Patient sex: F
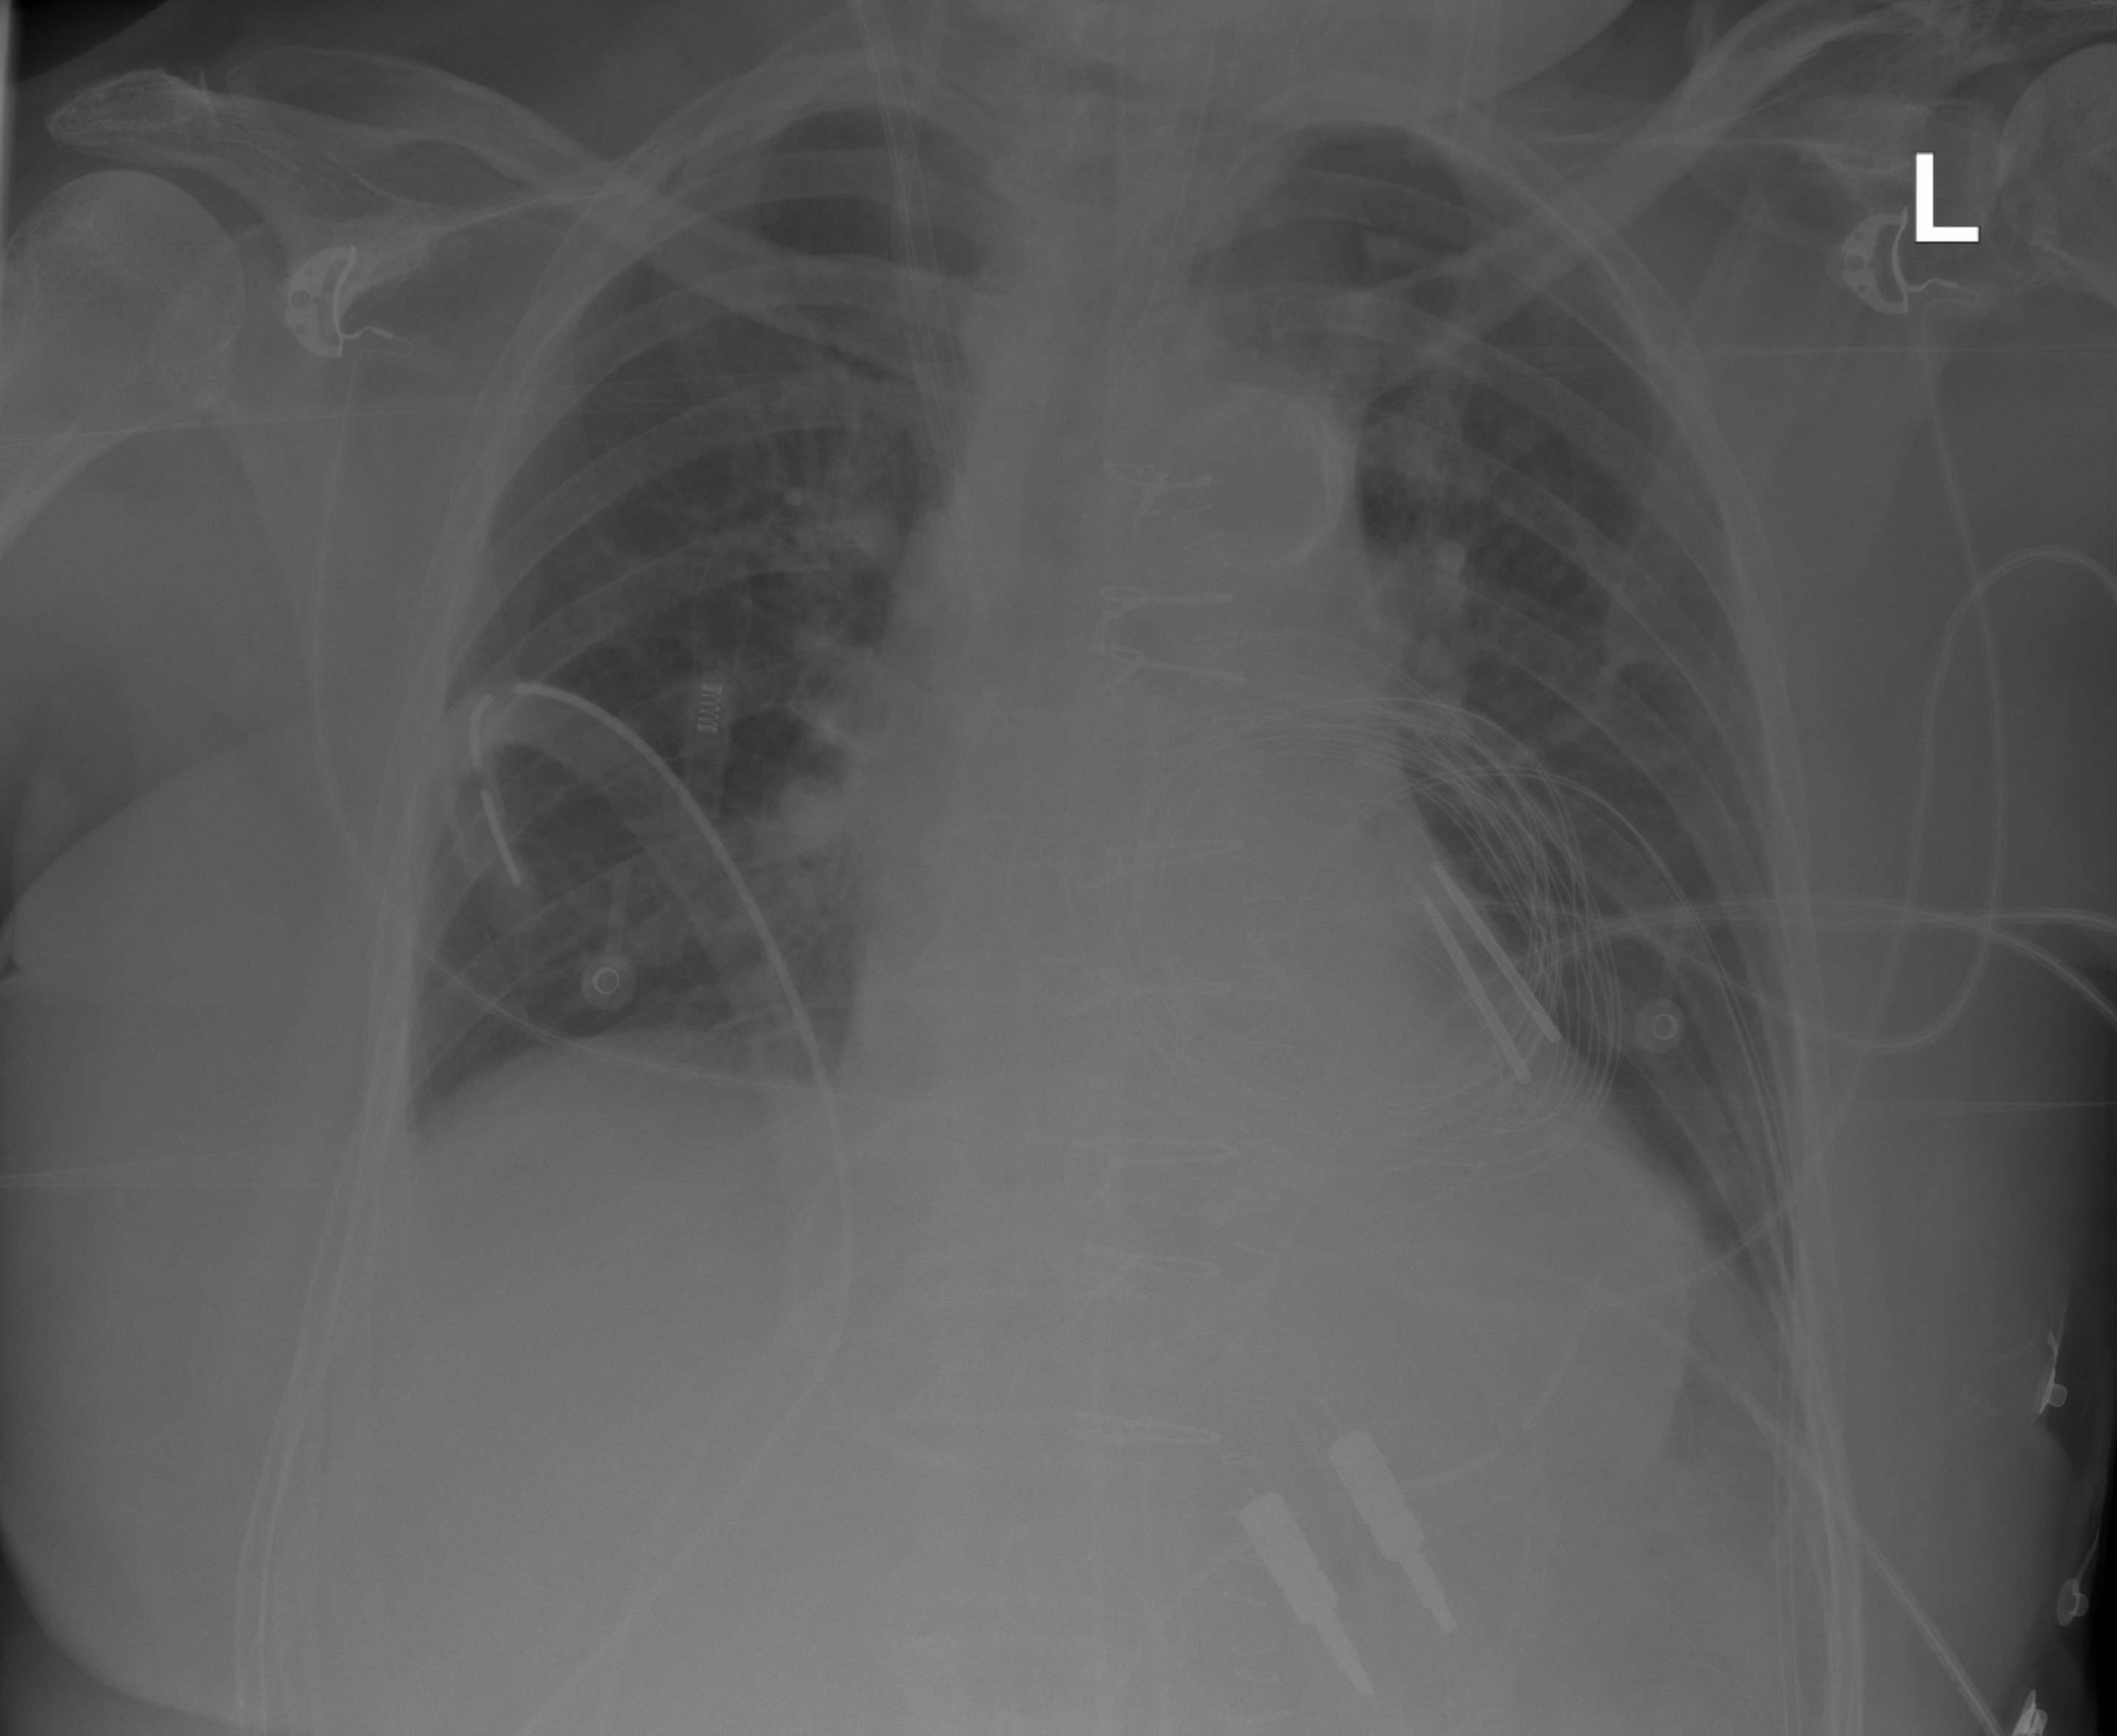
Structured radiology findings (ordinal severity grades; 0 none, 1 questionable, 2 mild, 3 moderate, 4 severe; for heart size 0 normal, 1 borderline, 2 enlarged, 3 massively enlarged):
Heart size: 2
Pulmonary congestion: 0
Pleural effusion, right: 0
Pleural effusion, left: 2
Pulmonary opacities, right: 0
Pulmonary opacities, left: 0
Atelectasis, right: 0
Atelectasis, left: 0